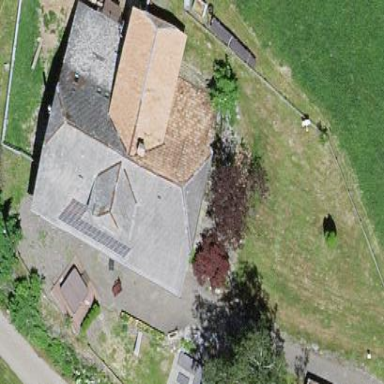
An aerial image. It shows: Farm building.